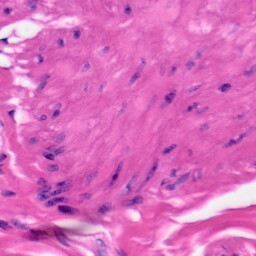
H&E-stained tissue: Skin